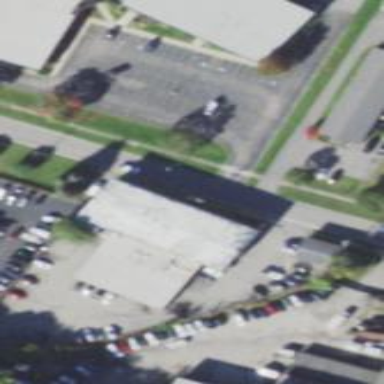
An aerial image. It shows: Building that houses car repair shop.